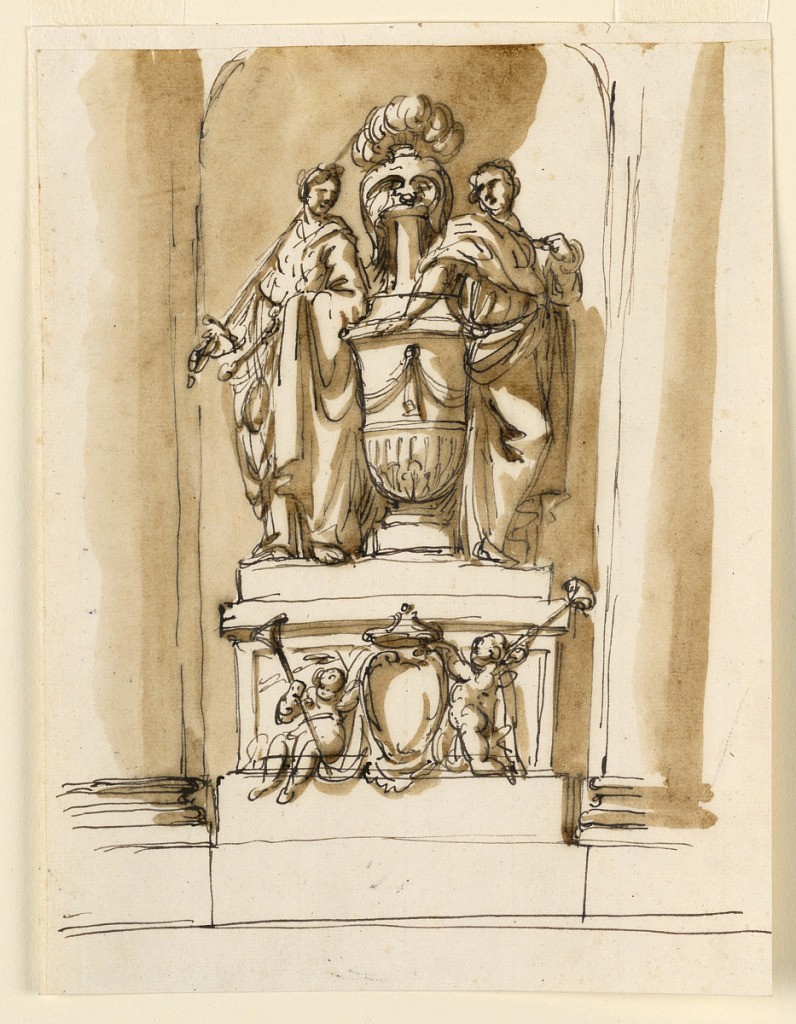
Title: Design for a Tomb
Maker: Giuseppe Barberi, Italian, 1746–1809
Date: ca. 1795
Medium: Pen and brown ink, brush and brown wash on lined off-white laid paper
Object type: Drawing
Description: A variation of -1291 upper row left, without the upper part of the pedestal. The escutcheon is supported by two putti carrying trumpets; the left one is sitting, the right kneeling. In the center above is a bottle, shaped like urn with neck and rim, upon which sits a helmet. The woman at left carries a sword. The upper part of the architectural setting is not shown.